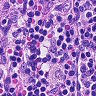
Metastatic tissue present: no